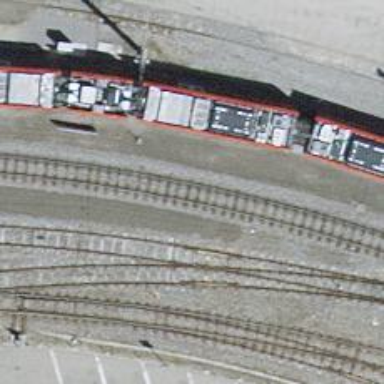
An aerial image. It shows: Narrow-gauge railway track with one electrified contact line.